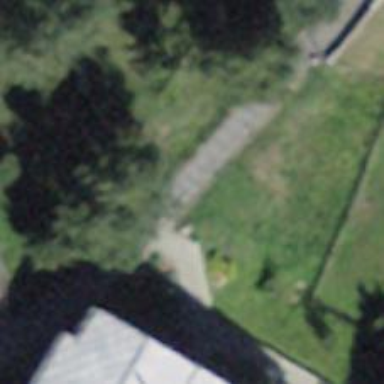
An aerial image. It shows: Steps on cobblestone road.